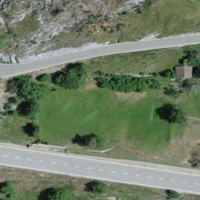
EUNIS habitat code: 55
Species observed at this site:
Buteo buteo
Circaetus gallicus
Columba palumbus